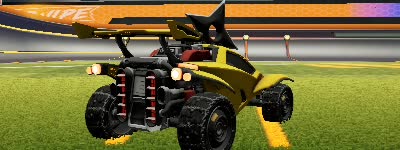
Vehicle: octane